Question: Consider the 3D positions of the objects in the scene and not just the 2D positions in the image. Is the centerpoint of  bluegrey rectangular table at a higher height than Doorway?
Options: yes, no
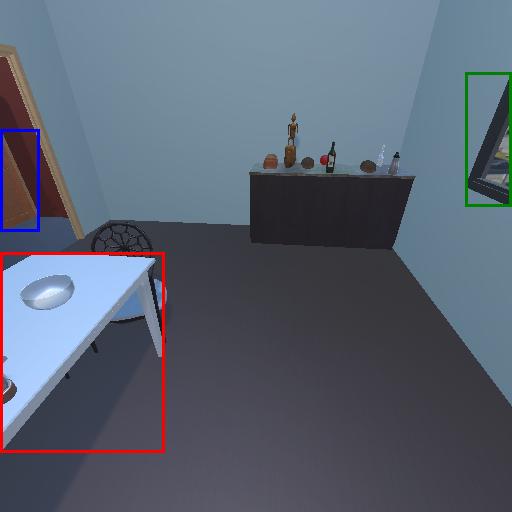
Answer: yes